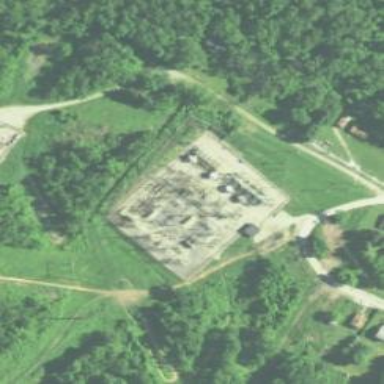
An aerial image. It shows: Power substation.